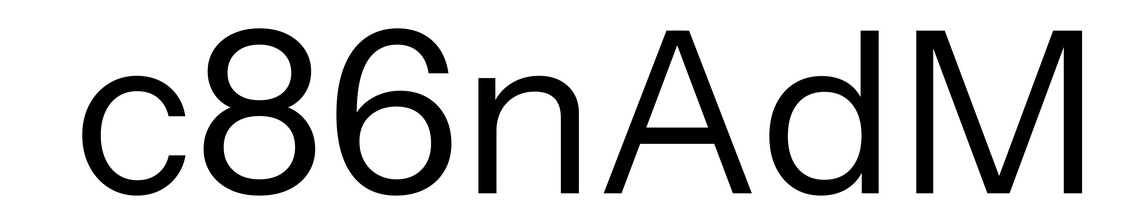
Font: InstrumentSans_Regular